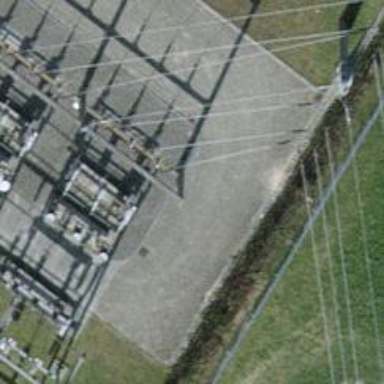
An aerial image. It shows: Power line is depicted.